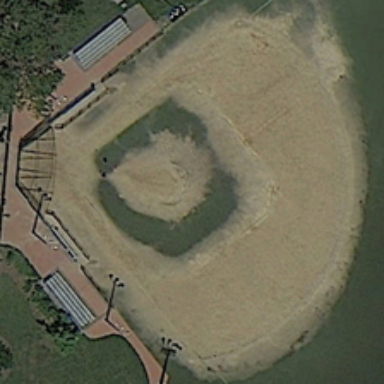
A baseball field is a fan, near the side of the road .